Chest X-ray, PA view. Patient: 10 years old, sex M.
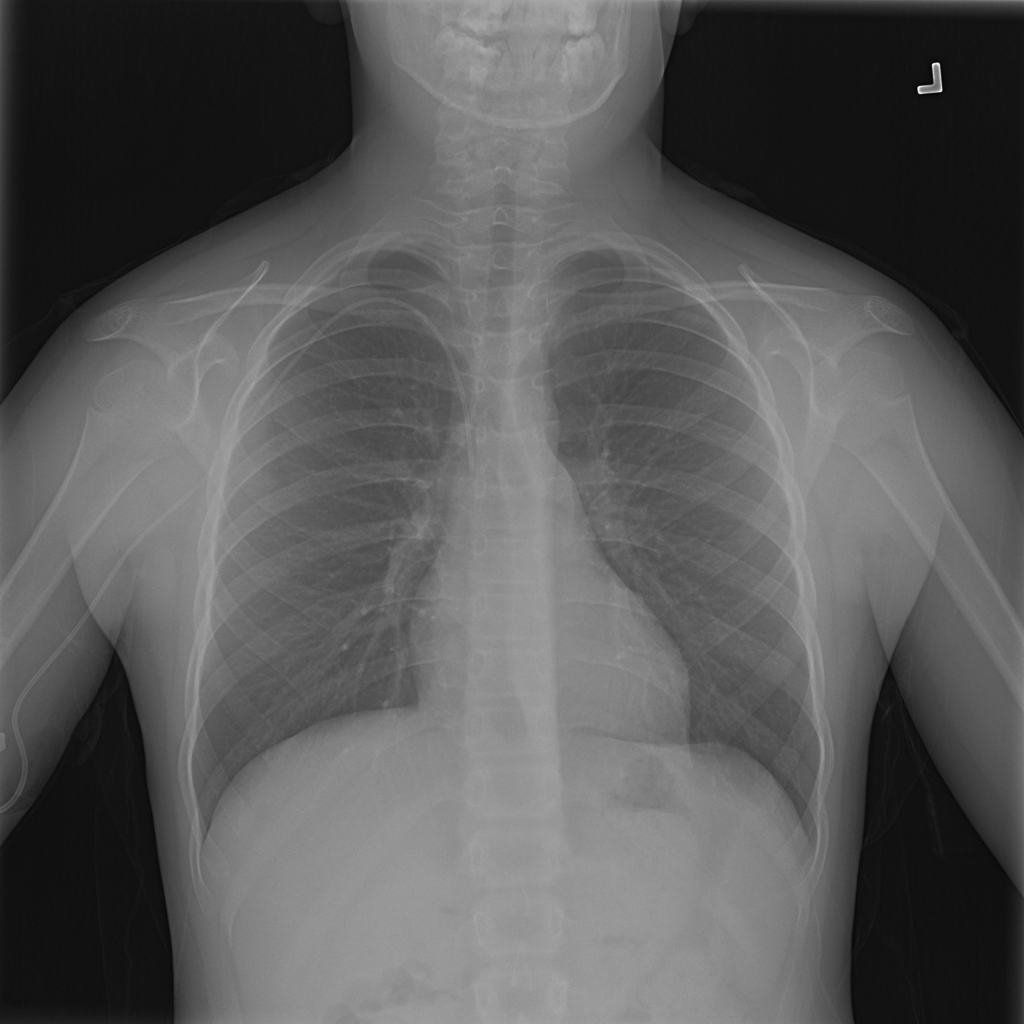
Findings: No Finding